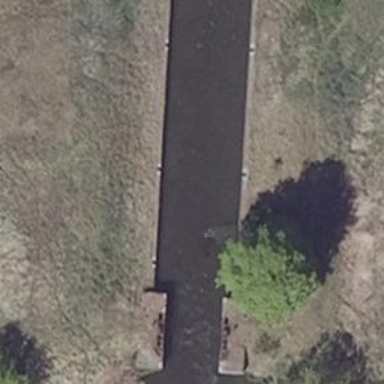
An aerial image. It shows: Lock gate on waterway.